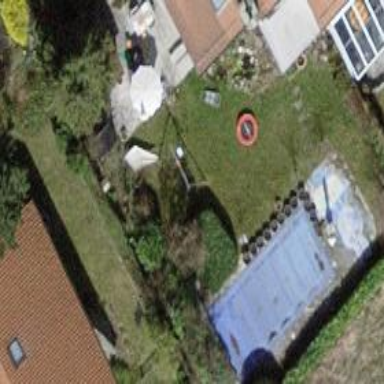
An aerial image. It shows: Swimming pool located in leisure land.